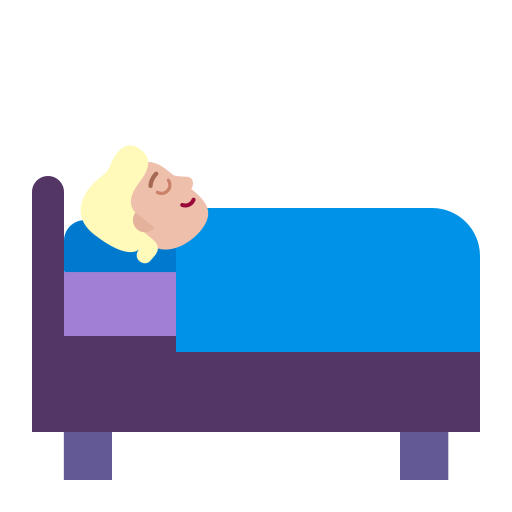
person in bed flat  light